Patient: sex F, age 73
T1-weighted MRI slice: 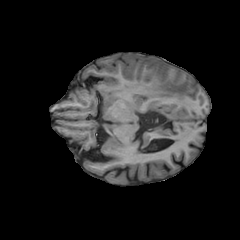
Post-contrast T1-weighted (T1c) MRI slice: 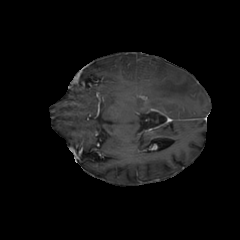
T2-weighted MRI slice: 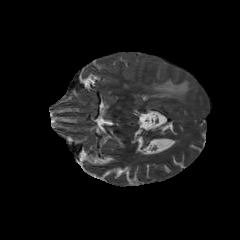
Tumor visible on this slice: yes
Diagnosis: Glioblastoma, IDH-wildtype
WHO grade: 4